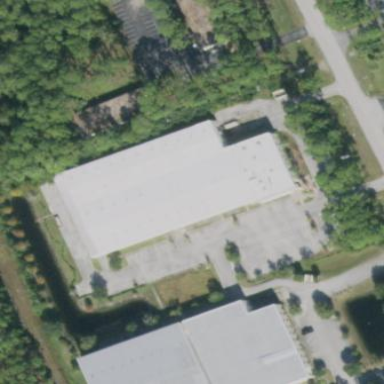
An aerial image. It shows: Commercial building.